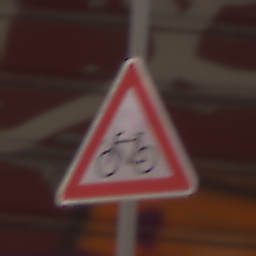
Verkehrszeichen: RadverkehrRechts
Umgebung: Outdoor, Urban
Tageszeit: MorningAfternoon
Wetter: Clear
Licht: Natural
Jahreszeit: NotSpecified
Kontrast: MediumContrast